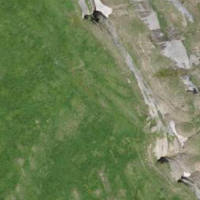
EUNIS habitat code: 26
Species observed at this site:
Papilio machaon